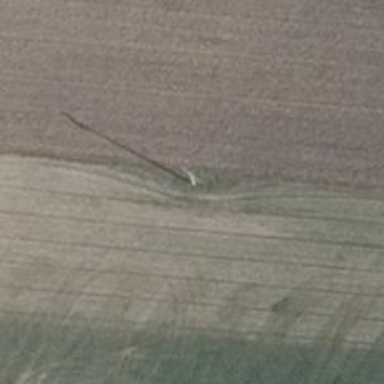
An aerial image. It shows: Power pole.